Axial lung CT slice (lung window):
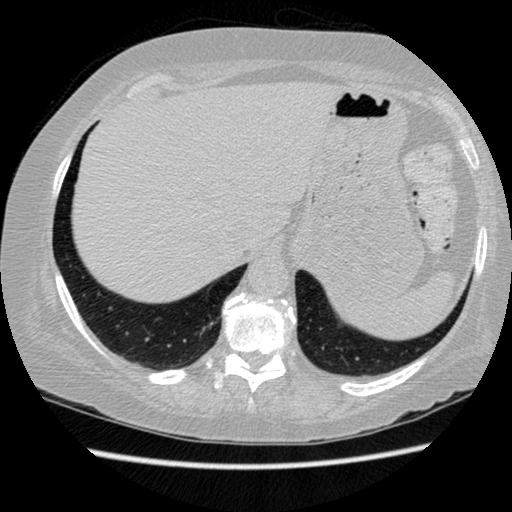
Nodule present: no